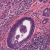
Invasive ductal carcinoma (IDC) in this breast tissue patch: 1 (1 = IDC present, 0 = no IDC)